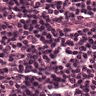
Metastatic tissue present: no